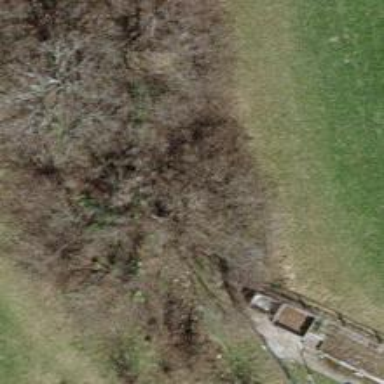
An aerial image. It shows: Hedge barrier.